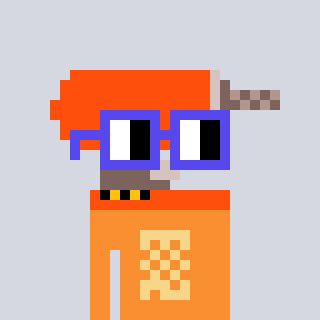
a pixel art character with square blue glasses, a drill-shaped head and a orange-colored body on a cool background